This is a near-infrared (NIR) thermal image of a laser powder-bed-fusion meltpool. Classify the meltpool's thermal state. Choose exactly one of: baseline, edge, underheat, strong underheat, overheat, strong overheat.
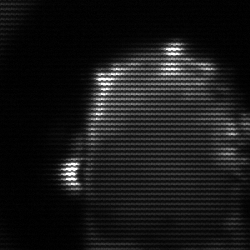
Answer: baseline